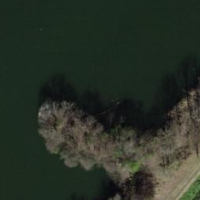
EUNIS habitat code: 14
Species observed at this site:
Corvus corone
Alcedo atthis
Aeshna mixta
Jynx torquilla
Sylvia atricapilla
Spinus spinus
Celastrina argiolus
Ischnura elegans
Poecile palustris
Larus michahellis
Cygnus olor
Ardea alba
Erithacus rubecula
Cuculus canorus
Vanessa atalanta
Phoenicurus phoenicurus
Passer italiae
Tringa ochropus
Anas acuta
Podarcis muralis
Cyanistes caeruleus
Corylus avellana
Sturnus vulgaris
Troglodytes troglodytes
Corvus cornix
Aeshna cyanea
Mareca penelope
Passer montanus
Turdus merula
Pisaura mirabilis
Mergus merganser
Milvus migrans
Oriolus oriolus
Cinclus cinclus
Sympetrum striolatum
Calopteryx splendens
Sciurus vulgaris
Tachybaptus ruficollis
Certhia brachydactyla
Podiceps cristatus
Anthus trivialis
Fulica atra
Anas crecca
Dendrocopos major
Prunella modularis
Buteo buteo
Chroicocephalus ridibundus
Phylloscopus collybita
Gallinula chloropus
Sitta europaea
Garrulus glandarius
Picus viridis
Ficedula hypoleuca
Bubulcus ibis
Motacilla cinerea
Anas platyrhynchos
Alopochen aegyptiaca
Orthetrum cancellatum
Betula pendula
Streptopelia decaocto
Aythya fuligula
Fringilla coelebs
Regulus ignicapilla
Coloeus monedula
Carduelis carduelis
Columba palumbus
Lycaena phlaeas
Phalacrocorax carbo
Parus major
Pieris napi
Columba oenas
Prunus avium
Hedera helix
Accipiter nisus